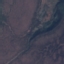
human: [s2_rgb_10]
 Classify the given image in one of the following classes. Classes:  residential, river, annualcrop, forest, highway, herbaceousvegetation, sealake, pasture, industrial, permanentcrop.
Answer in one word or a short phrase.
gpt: HerbaceousVegetation